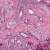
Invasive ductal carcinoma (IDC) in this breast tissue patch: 0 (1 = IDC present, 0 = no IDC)